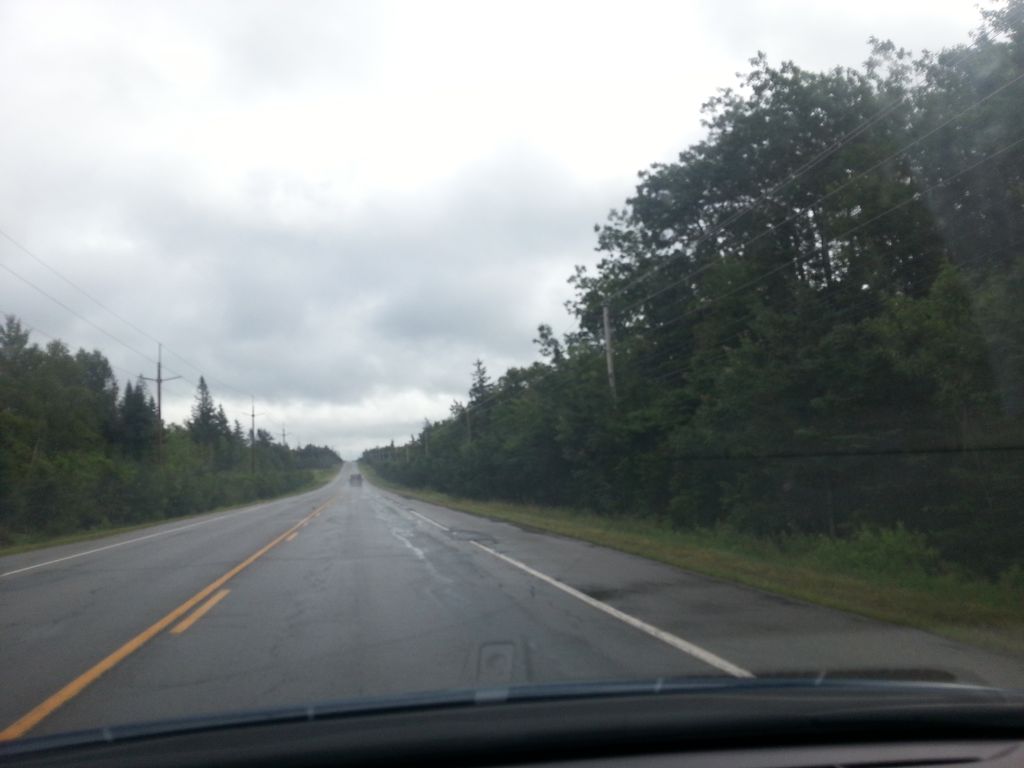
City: charlottetown